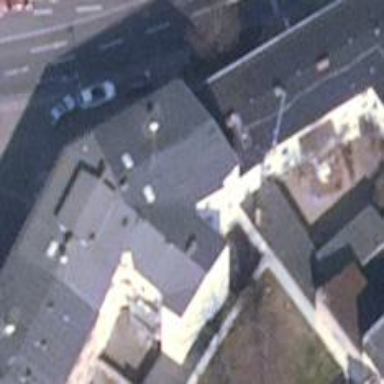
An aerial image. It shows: Restaurant.